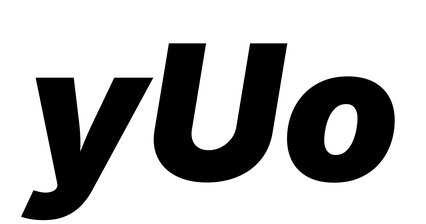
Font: Inter-Italic_Black_Italic